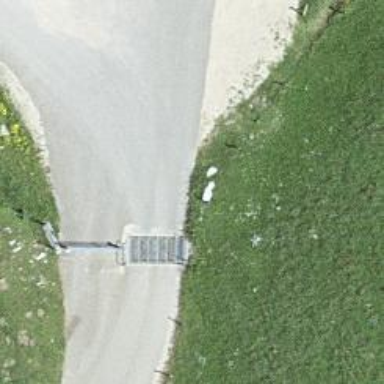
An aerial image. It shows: Cattle grid.